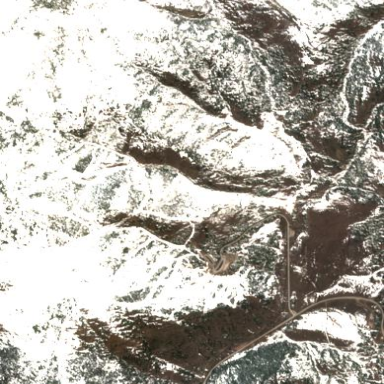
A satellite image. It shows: Sports center in area designated for winter sports activities.